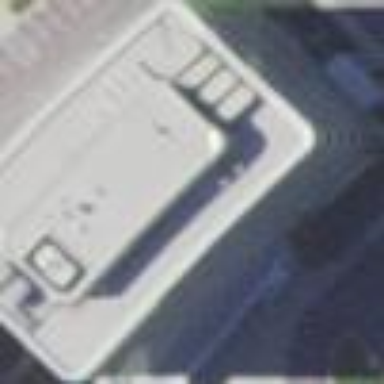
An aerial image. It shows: Office building.